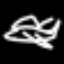
Label: airplane